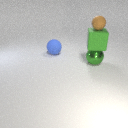
small brown rubber sphere above large green metal sphere